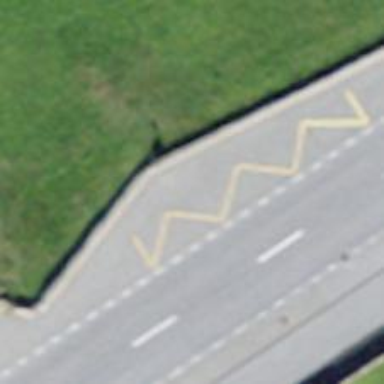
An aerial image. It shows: Bus stop with platform for public transport.